Question: I am trying to make a "Oregon Trail" like game with JAVA for my Computer Science class. It's all going well so far, but I would like some suggestions on ways of doing the following:

The words at the bottom "Health", "Stats", etc are buttons. I was wondering what the best way of making those buttons present information would be. Is there a way I could show them in that information in one of the bottom squares, and when a different button is clicked change the info to that one? Or would it be best to have popup frames to display the information?
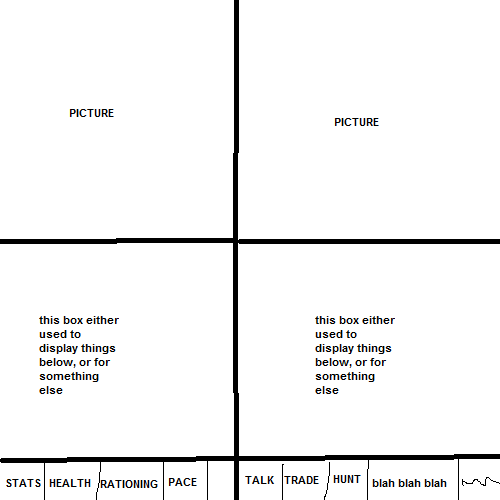
Answer: IMHO, I'd go with display the content or info of the button in the panels above.
It keeps the information together in a single place and generally makes it easier to manage, no disappearing windows behind other windows for example.
You have any number of options depending on the information you want to display. You could simply use a none editable 'JTextArea' if the information is just text, or a 'JList' if you want to list items if the data is more structured, a 'JTable' and even a 'JTree' if you want to group the data into some kind of groupable hierarchy.
You could use combinations of each, based on your needs